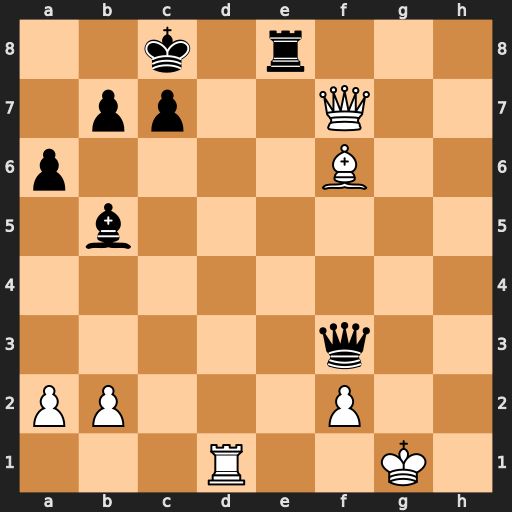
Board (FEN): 2k1r3/1pp2Q2/p4B2/1b6/8/5q2/PP3P2/3R2K1
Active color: w
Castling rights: -
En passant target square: -
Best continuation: Qxe8+ Bxe8 Rd8#